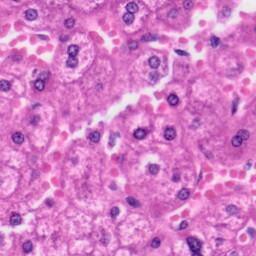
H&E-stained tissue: Liver